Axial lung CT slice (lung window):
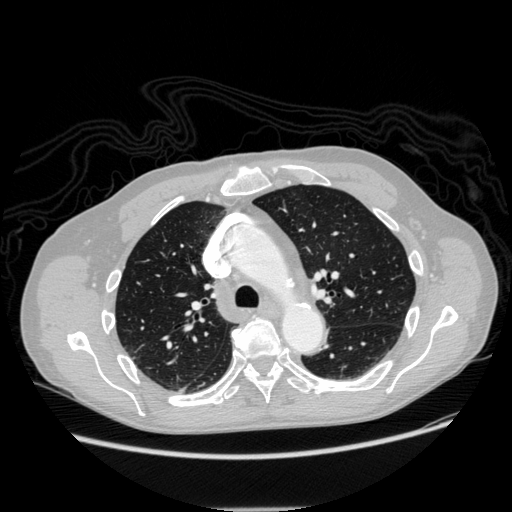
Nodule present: no